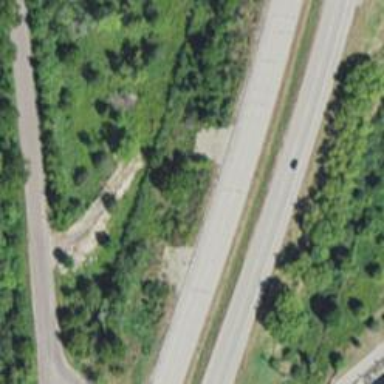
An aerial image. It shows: Trunk highway.